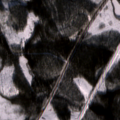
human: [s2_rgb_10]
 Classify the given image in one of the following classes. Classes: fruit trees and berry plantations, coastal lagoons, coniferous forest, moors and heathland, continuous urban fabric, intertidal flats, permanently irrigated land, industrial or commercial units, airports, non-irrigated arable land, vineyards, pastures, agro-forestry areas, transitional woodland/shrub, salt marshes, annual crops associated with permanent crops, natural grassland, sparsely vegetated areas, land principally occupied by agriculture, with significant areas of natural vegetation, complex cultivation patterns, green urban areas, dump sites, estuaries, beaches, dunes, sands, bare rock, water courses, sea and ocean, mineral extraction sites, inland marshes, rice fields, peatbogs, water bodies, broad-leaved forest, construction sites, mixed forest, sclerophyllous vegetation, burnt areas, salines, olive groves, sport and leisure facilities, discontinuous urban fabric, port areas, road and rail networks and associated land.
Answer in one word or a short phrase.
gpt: coniferous forest, mixed forest, transitional woodland/shrub